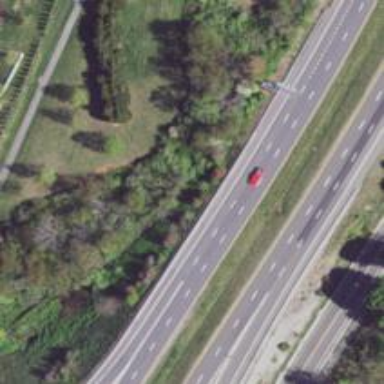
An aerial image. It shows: Motorway junction.